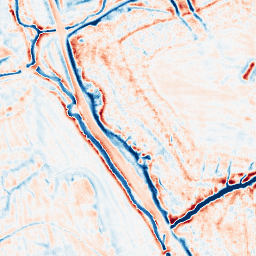
Category: edge_preserving
Decomposition family: bilateral
Decomposition parameters: d: 15
sigma_color: 75
sigma_space: 100
Upsampling method: fft_zeropad
Upsampling parameters: scale: 2
Upsampling scale: 2